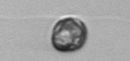
Label: Dinophyceae